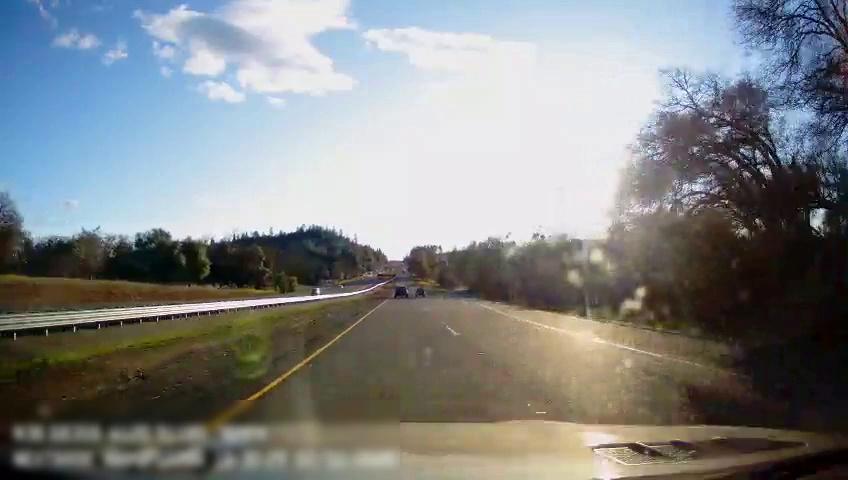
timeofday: Day
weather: Sunny
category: Drivable Space
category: Drivable Space
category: Vehicles | Car
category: Vehicles | Truck
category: Lanes | Current Lane
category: Lanes | Current Lane
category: Lanes | Alternate Lane